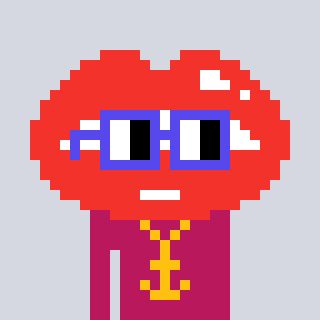
a pixel art character with square blue glasses, a lips-shaped head and a darkpink-colored body on a cool background